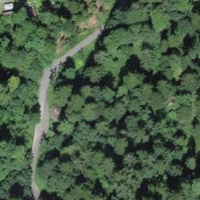
EUNIS habitat code: 44
Species observed at this site:
Cyanistes caeruleus
Angelica sylvestris
Lophophanes cristatus
Troglodytes troglodytes
Certhia familiaris
Regulus regulus
Garrulus glandarius
Sitta europaea